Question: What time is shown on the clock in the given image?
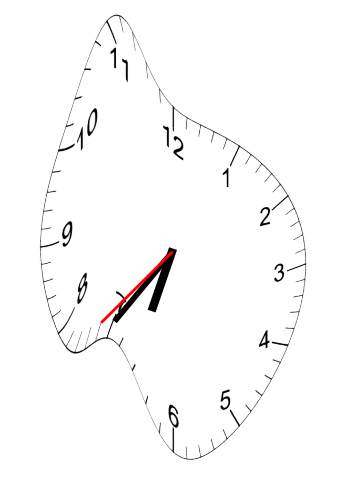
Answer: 06:35:37